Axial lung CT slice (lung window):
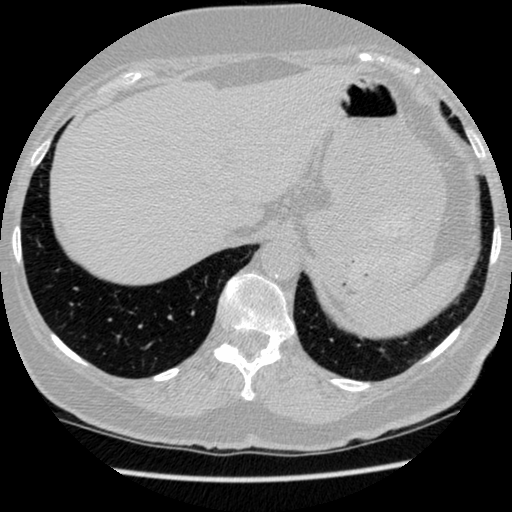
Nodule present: no